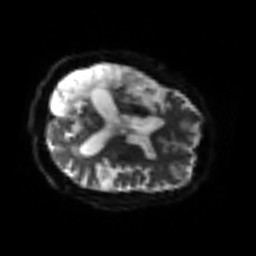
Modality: sbref
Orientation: axial
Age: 67
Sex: male
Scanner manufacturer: siemens
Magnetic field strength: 3 T
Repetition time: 3.2 s
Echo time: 0.081 s